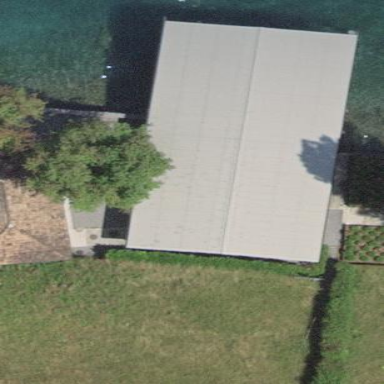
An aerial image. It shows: View of roof of building.